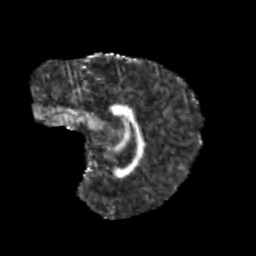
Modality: FA
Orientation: sagittal
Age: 10
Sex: male
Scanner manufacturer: siemens
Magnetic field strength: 3 T
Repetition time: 3.8 s
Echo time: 0.07 s